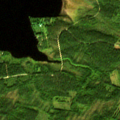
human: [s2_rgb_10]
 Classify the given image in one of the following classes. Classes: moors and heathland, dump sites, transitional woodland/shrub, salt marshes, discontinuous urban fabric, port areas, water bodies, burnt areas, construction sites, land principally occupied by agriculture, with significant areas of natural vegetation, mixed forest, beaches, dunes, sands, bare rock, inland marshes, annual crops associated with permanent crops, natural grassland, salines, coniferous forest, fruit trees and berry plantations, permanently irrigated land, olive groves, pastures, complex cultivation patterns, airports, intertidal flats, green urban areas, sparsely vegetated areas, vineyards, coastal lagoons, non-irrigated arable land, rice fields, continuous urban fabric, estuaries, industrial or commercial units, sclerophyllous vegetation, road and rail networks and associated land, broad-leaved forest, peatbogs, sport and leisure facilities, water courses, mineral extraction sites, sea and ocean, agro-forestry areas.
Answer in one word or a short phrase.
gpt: coniferous forest, inland marshes, water bodies